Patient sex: M
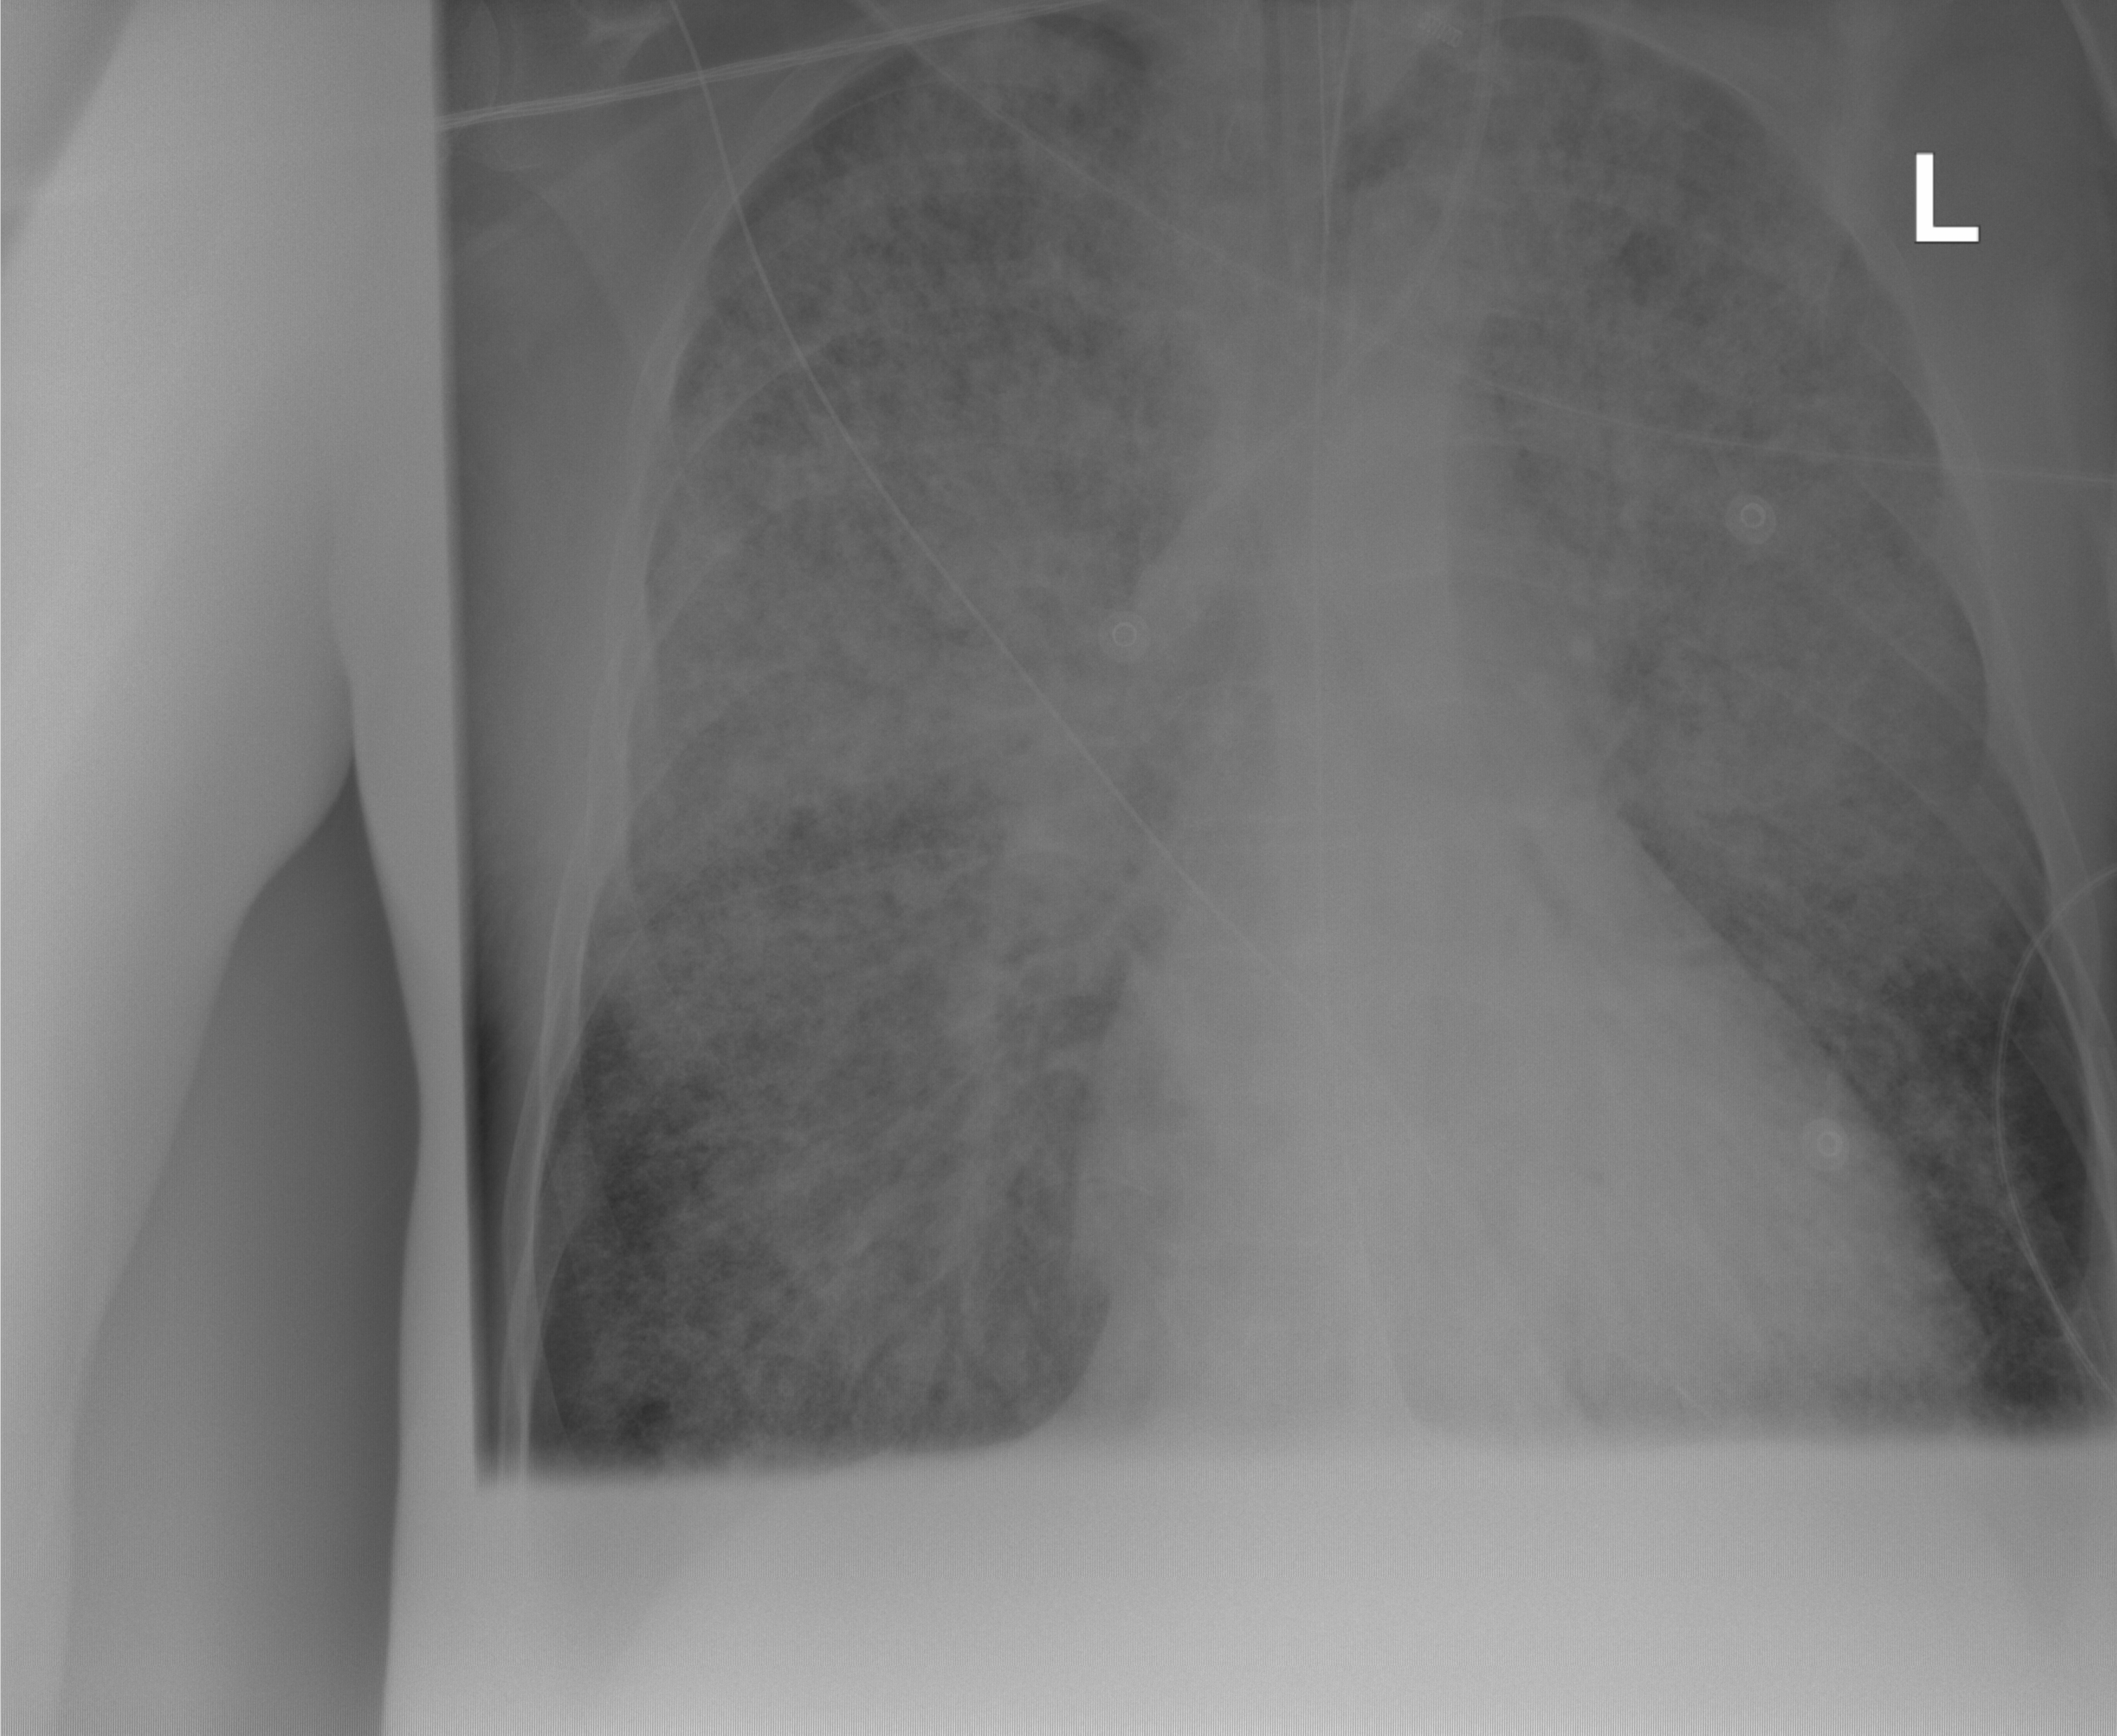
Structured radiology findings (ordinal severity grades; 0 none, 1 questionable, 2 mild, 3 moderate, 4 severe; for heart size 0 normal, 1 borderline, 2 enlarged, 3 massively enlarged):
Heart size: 0
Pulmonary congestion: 0
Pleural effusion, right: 4
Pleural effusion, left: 4
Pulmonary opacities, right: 0
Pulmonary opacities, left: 0
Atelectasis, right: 3
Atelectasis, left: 3